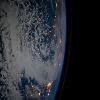
Label: cloud